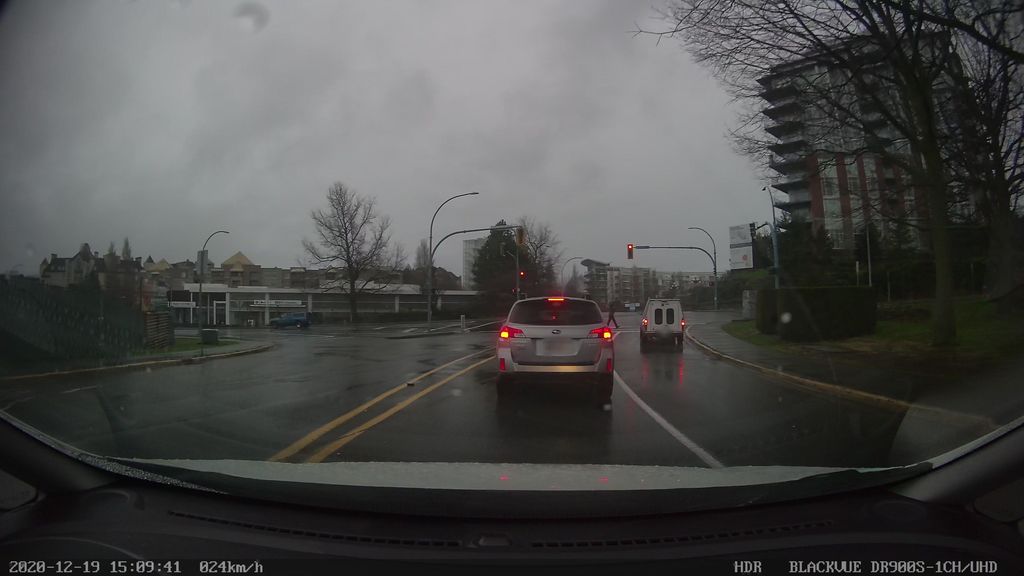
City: victoria